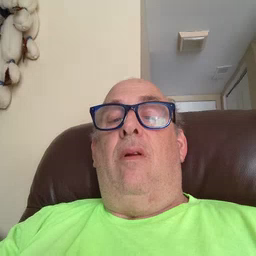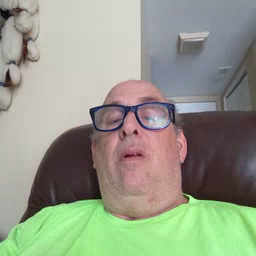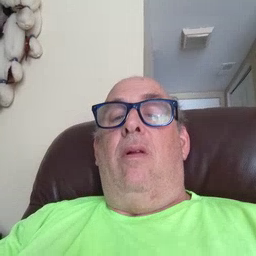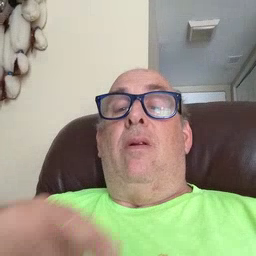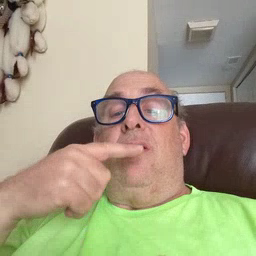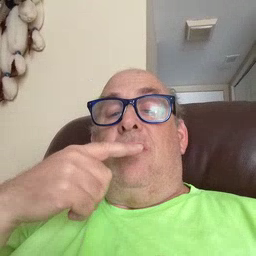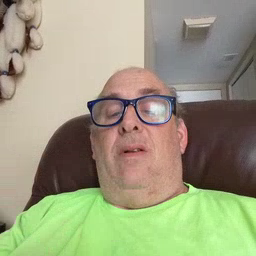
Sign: say